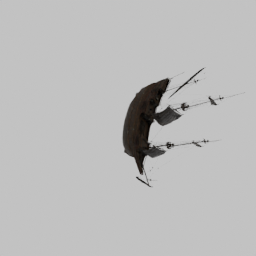
Label: mechanical